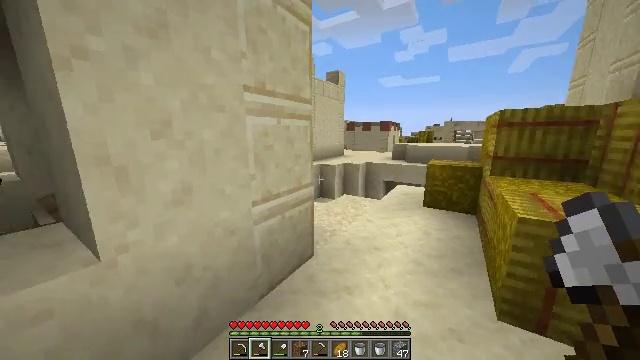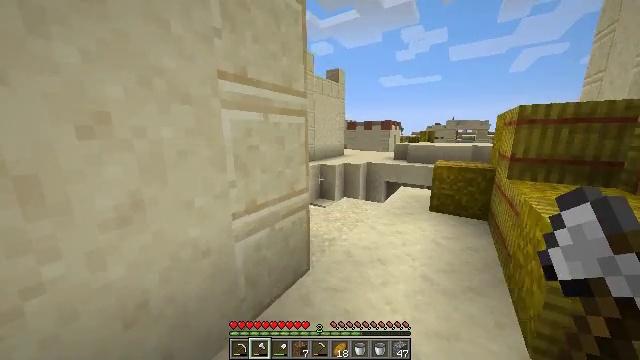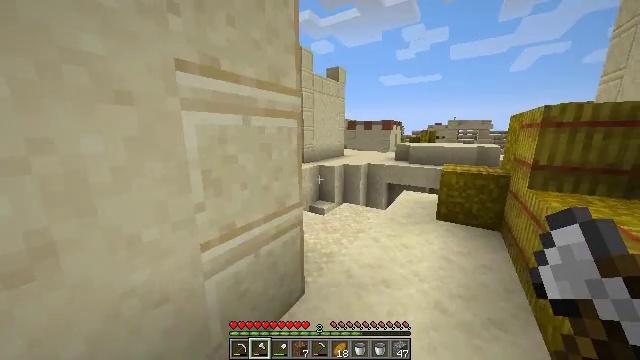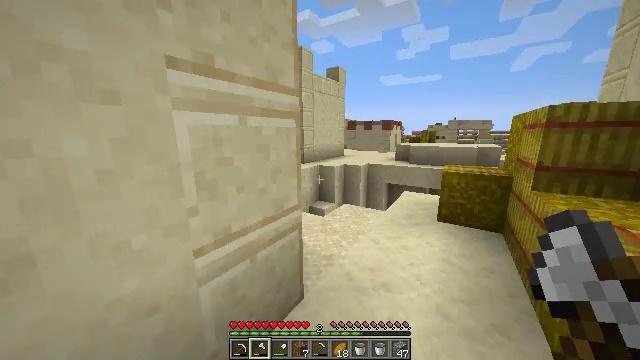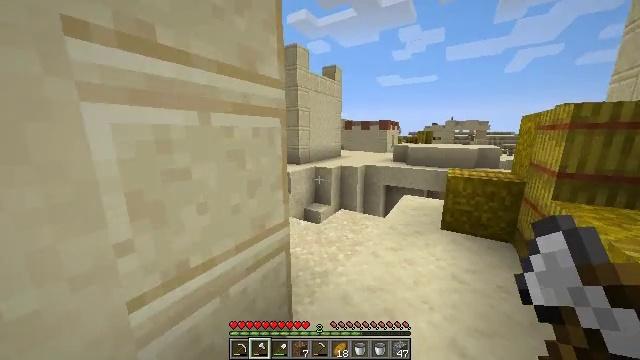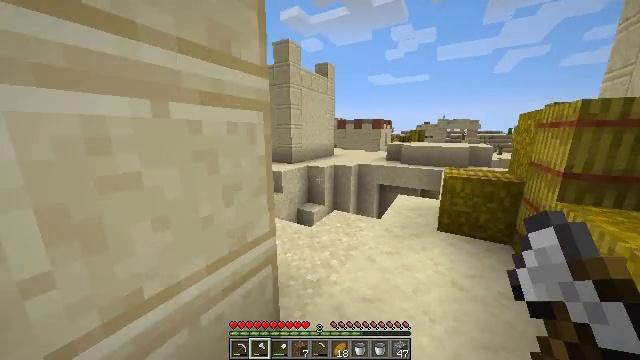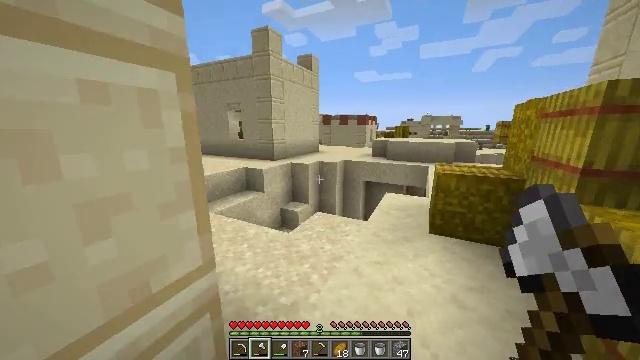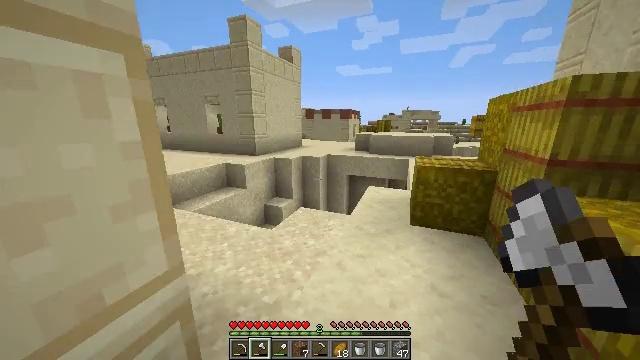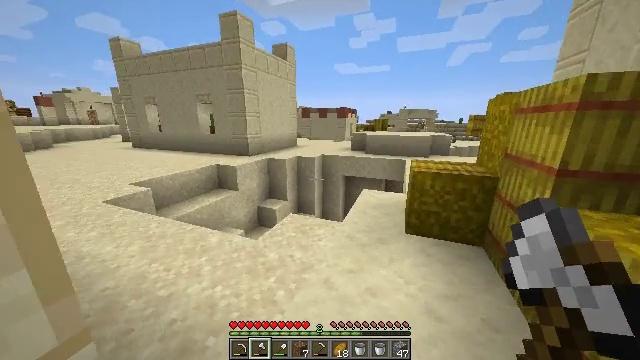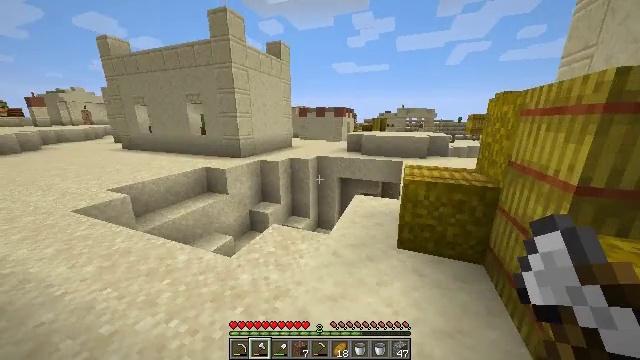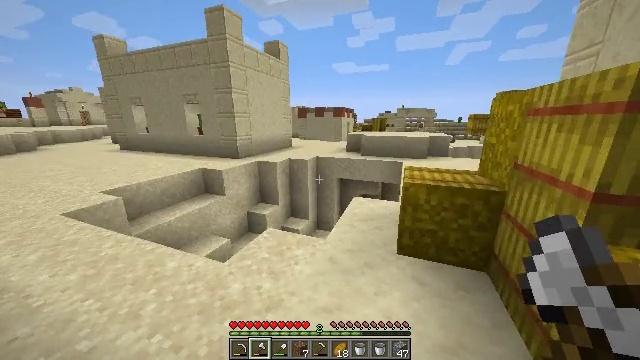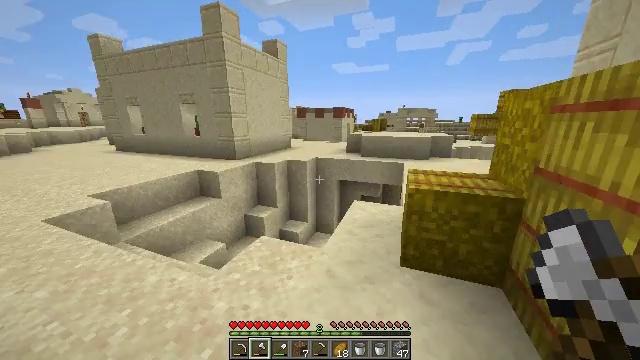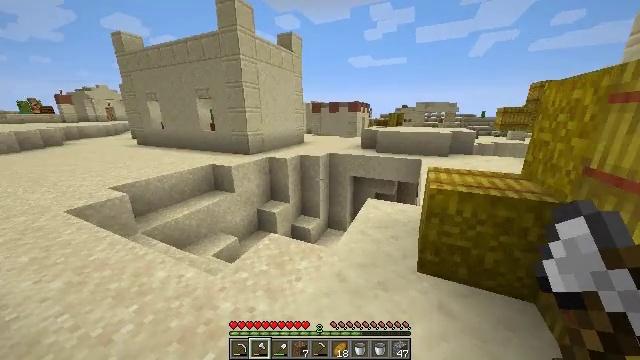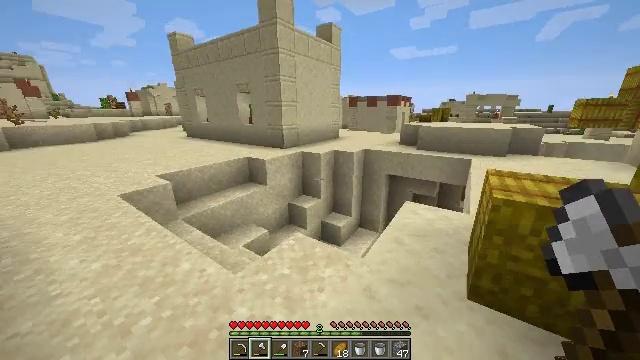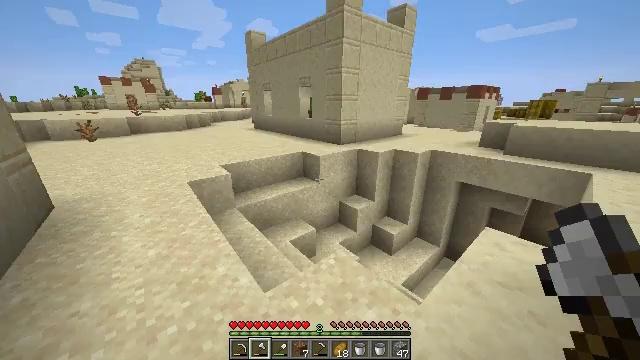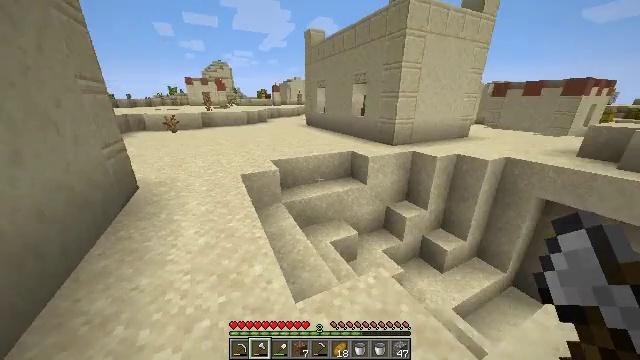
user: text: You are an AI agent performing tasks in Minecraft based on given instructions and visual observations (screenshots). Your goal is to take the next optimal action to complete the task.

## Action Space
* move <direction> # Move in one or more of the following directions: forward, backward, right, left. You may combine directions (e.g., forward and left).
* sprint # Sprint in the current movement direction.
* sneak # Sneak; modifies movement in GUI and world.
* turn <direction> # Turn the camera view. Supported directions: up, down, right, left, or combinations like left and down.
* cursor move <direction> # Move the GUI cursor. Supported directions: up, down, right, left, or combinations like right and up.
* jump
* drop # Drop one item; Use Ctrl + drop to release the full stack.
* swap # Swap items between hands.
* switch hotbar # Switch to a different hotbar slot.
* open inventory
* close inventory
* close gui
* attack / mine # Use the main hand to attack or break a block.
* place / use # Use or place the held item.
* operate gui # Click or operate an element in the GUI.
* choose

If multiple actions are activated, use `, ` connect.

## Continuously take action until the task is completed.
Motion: motion action
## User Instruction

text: Break the wall torch for relocation.
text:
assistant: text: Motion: move forward, sprint
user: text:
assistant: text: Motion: move forward, sprint
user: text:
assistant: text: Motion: move forward, sprint
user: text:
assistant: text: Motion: move forward, sprint
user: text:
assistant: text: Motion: move forward, sprint, turn right
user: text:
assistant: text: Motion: move forward and move right, sprint, turn right and down
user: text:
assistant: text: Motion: move forward and move right, sprint, turn right and down
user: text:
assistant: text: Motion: move forward and move right, sprint
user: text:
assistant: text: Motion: move forward and move right, sprint
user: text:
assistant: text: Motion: move forward, sprint
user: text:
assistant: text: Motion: move forward, sprint
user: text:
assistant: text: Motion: move forward, sprint, turn left and down
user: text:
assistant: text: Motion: move forward, sprint, turn left and down
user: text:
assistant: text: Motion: move forward, sprint, turn left and down
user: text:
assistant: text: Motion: move forward, sprint, turn left
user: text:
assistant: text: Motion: move forward, sprint, turn left
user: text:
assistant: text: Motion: move forward, sprint, turn left
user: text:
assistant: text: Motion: move forward and move left, sprint
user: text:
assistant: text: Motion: move forward and move left, sprint
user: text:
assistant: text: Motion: move forward and move left, sprint
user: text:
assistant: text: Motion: move forward and move left, sprint
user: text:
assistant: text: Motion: move forward and move left, sprint
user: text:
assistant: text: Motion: move forward and move left, sprint
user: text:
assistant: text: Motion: move forward, sprint
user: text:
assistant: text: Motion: move forward, sprint
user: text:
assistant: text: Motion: move forward, sprint
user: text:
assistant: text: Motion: move forward, sprint
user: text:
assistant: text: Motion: move forward, sprint, turn right
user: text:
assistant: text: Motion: move forward, sprint, turn right
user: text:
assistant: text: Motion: move forward, sprint, turn right